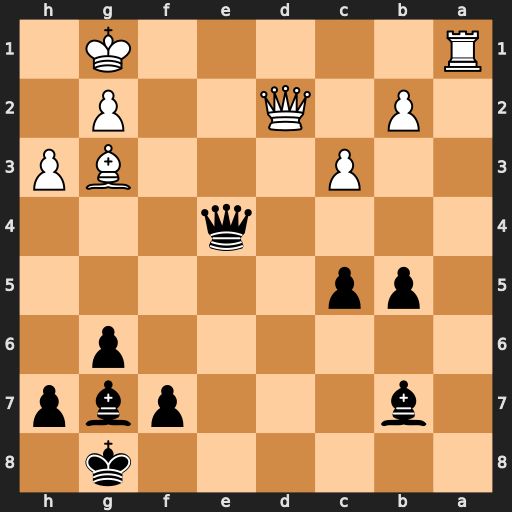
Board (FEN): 6k1/1b3pbp/6p1/1pp5/4q3/2P3BP/1P1Q2P1/R5K1
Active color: b
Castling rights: -
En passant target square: -
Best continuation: Bh6 Re1 Bxd2 Rxe4 Bxe4